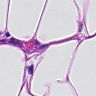
Metastatic tissue present: yes